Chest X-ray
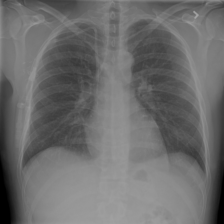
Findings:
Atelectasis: negative
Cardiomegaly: negative
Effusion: negative
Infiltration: positive
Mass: negative
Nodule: negative
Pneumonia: negative
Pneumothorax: negative
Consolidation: negative
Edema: negative
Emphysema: negative
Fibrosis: negative
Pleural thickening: negative
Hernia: negative